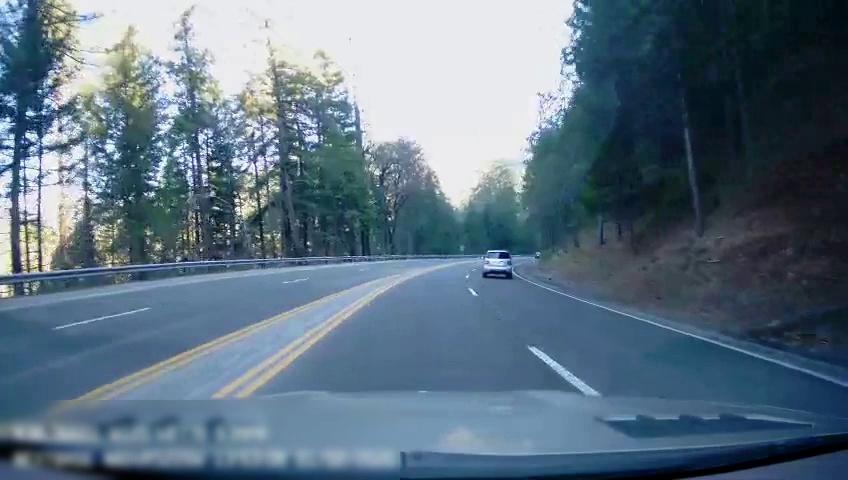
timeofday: Day
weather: Sunny
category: Drivable Space
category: Vehicles | Car
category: Vehicles | SUV
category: Lanes | Current Lane
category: Lanes | Alternate Lane
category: Lanes | Current Lane
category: Lanes | Alternate Lane
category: Lanes | Opposite Lane
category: Lanes | Opposite Lane
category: Lanes | Opposite Lane
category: Lanes | Opposite Lane